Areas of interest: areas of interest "Yueyang District 1"
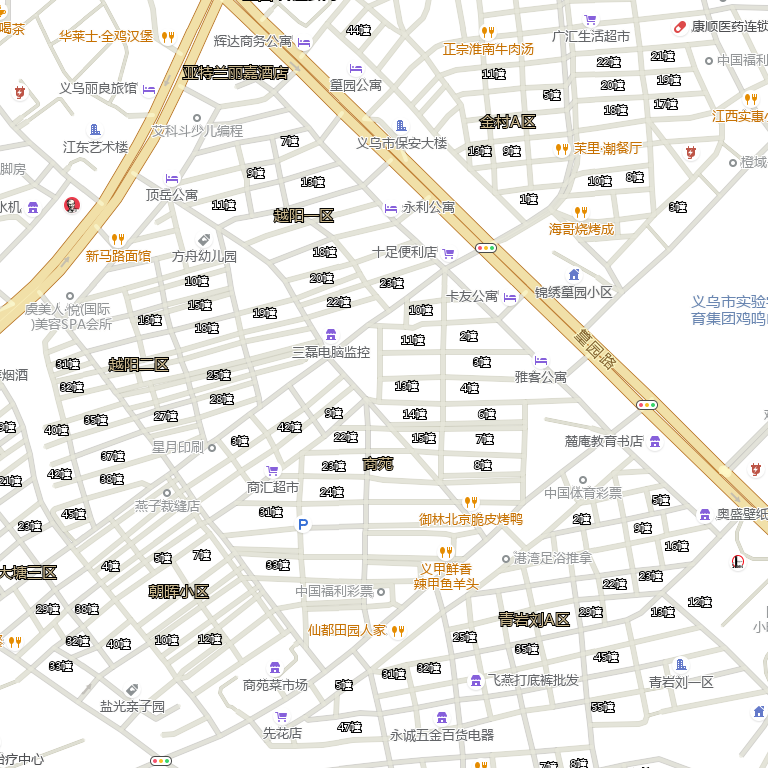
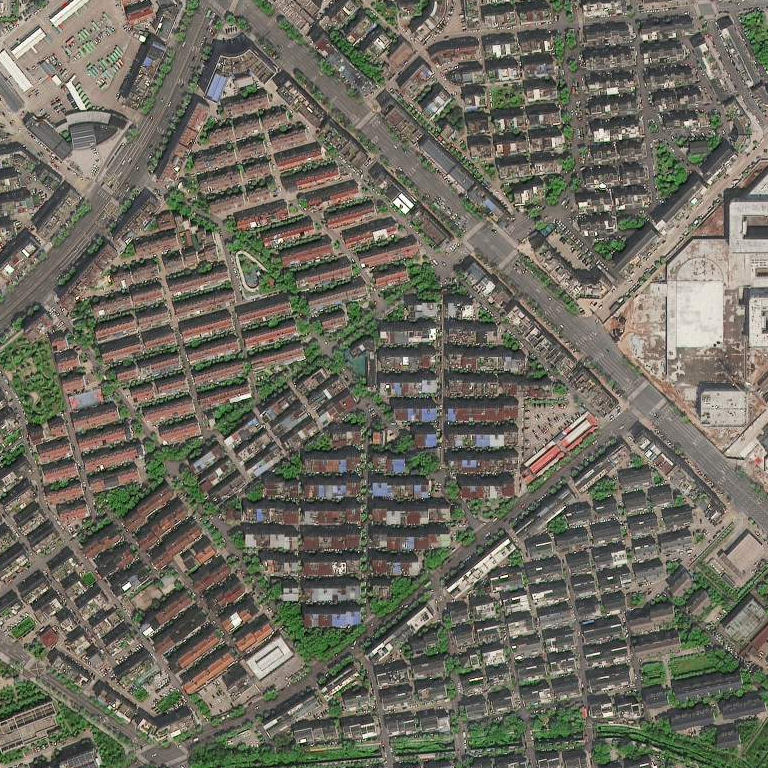